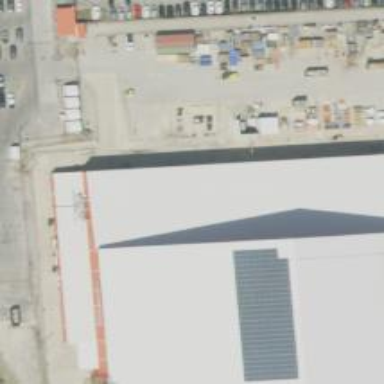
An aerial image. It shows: Hangar at the airport.